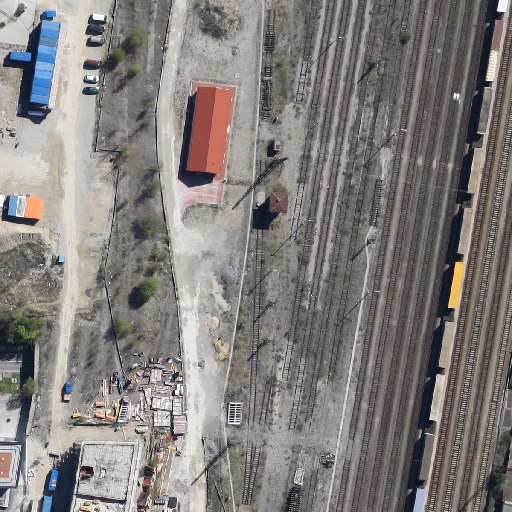
Referring expression: bikeway along with tree